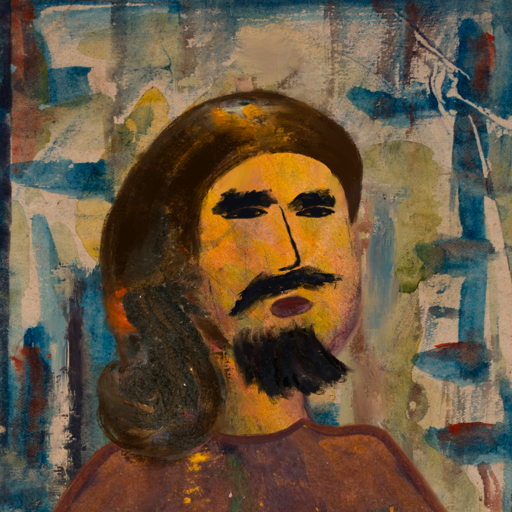
Background: Orphan, Head And Neck Side: Gypsy_Mother, Face Side: Mosgoul, Bust: Comrade, Hair Side: Gypsy_Queen, Head Accessory: Blank, Second Necklace: Blank, Necklace: Blank, Baby: Blank